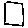
Label: square